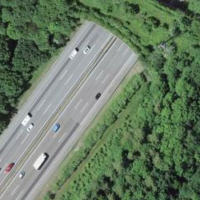
EUNIS habitat code: 57
Species observed at this site:
Corvus frugilegus
Corvus corone
Ardea alba
Buteo buteo
Mergus merganser